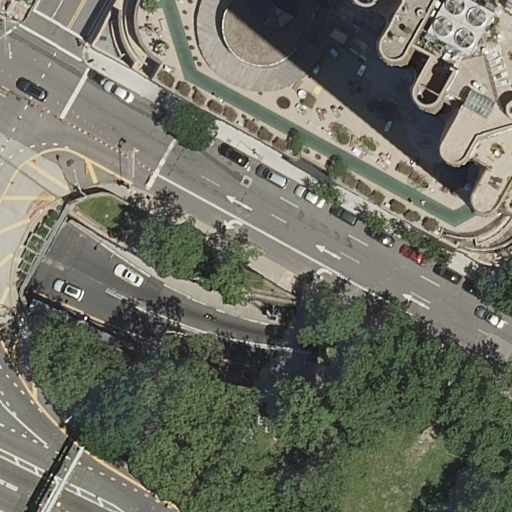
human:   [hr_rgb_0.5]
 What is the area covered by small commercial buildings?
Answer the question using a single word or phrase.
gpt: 0m2

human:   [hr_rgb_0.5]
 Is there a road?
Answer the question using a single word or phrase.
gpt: yes

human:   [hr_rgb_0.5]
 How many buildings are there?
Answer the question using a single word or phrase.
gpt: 1

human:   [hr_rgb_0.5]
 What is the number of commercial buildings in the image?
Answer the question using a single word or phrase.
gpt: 0

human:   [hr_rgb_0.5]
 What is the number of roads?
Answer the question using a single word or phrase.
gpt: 17

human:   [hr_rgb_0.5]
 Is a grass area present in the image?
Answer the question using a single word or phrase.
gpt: yes

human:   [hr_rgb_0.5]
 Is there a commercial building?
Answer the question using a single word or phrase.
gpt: no

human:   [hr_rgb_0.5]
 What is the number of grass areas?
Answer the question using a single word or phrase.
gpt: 1

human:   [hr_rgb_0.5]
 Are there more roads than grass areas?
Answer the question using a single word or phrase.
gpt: yes

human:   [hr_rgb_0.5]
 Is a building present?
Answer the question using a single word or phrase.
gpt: yes

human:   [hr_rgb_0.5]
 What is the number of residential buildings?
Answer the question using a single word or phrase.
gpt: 1

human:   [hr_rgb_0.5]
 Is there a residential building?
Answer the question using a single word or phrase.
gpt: yes

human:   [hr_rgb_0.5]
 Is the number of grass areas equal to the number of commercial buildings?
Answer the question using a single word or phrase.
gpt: no

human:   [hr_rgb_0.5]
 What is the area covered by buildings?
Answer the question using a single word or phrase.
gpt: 3226m2

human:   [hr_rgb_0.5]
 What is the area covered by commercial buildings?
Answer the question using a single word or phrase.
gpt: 0m2

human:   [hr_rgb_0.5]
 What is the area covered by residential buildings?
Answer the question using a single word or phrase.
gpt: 3226m2

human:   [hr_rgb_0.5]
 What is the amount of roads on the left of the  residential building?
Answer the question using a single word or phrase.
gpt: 11

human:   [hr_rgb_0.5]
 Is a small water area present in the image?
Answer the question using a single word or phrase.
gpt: no

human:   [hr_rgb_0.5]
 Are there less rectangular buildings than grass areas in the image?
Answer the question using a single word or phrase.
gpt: yes

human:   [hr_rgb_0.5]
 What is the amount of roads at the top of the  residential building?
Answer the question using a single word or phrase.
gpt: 0

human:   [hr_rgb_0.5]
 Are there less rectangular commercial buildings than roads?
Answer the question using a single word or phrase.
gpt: yes

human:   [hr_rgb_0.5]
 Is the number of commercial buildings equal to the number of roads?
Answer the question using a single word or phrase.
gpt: no

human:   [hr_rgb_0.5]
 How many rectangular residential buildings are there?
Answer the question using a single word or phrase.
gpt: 0

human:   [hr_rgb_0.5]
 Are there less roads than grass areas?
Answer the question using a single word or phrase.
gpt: no

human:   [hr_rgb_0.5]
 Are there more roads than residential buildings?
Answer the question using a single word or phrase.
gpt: yes

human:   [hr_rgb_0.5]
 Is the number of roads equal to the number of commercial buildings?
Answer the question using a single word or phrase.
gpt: no

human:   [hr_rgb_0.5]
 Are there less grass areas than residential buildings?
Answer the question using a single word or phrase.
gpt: no

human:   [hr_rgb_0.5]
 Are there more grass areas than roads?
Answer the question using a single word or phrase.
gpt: no

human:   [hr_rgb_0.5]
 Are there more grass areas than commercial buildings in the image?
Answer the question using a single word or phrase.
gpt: yes

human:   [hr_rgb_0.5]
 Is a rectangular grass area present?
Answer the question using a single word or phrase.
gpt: no

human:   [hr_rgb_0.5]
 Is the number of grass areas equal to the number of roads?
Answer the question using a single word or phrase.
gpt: no

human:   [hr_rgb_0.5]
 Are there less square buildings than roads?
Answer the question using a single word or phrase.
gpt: yes

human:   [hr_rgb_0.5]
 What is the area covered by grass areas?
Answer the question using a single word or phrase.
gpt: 1495m2

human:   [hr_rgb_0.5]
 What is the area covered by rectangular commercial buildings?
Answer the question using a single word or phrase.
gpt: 0m2

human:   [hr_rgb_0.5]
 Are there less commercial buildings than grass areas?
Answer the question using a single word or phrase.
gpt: yes

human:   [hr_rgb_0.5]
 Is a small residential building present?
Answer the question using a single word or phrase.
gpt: no

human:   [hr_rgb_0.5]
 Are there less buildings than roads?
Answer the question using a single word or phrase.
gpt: yes

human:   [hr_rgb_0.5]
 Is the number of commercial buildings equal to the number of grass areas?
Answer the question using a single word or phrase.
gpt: no

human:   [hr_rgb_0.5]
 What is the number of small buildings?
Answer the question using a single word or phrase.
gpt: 0

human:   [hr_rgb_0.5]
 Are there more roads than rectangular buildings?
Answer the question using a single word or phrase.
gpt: yes

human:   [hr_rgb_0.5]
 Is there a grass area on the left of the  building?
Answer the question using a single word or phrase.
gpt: no

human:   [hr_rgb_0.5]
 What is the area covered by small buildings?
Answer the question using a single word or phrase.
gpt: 0m2

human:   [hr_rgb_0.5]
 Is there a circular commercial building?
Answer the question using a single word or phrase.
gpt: no

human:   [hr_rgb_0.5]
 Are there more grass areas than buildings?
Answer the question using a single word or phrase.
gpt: no

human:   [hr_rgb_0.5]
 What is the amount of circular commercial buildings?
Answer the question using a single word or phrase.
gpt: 0

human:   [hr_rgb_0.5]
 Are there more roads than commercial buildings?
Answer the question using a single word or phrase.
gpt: yes

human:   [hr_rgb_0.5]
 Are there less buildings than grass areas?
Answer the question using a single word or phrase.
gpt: no

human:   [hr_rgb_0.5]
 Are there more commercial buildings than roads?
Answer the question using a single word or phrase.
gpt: no

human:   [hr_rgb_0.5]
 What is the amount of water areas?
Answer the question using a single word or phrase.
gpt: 0

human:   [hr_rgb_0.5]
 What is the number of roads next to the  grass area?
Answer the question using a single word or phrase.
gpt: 17

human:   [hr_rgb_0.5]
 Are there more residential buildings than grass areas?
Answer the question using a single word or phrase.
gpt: no

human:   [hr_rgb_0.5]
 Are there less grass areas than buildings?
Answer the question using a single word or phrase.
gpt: no

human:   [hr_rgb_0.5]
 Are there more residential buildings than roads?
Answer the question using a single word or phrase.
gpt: no

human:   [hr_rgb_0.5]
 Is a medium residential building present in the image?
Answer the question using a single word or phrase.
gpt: no

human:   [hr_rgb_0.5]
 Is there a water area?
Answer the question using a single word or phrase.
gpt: no

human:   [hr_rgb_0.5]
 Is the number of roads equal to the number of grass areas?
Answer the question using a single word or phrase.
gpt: no

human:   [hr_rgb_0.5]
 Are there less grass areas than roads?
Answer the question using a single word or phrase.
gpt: yes

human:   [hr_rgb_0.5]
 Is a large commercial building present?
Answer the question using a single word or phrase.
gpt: no

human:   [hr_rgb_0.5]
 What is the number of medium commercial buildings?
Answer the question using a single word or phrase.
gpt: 0

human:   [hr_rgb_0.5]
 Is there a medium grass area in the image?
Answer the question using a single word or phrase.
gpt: no

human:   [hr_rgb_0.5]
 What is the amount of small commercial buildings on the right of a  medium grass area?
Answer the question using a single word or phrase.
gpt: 0

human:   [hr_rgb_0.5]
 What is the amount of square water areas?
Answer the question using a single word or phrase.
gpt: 0

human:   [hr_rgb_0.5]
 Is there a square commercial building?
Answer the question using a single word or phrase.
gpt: no

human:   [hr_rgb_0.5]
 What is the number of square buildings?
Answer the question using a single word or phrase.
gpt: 0